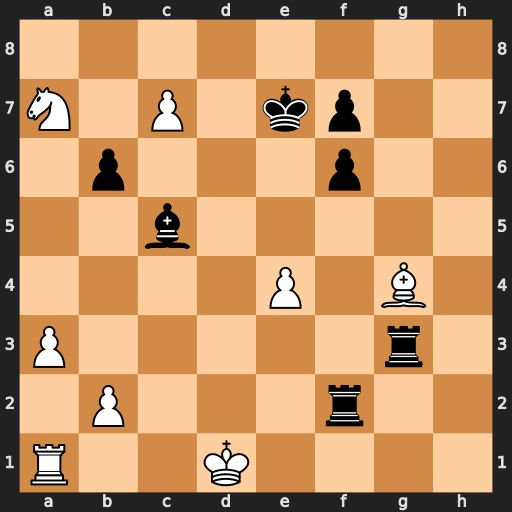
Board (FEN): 8/N1P1kp2/1p3p2/2b5/4P1B1/P5r1/1P3r2/R2K4
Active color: w
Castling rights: -
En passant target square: -
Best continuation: Nc8+ Kf8 Be2 Kg7 Nxb6 Bxb6 c8=Q Rg1+ Kd2 Rxa1 Qg4+